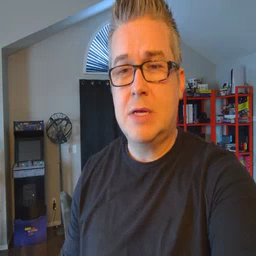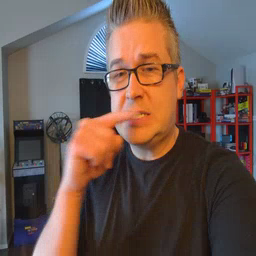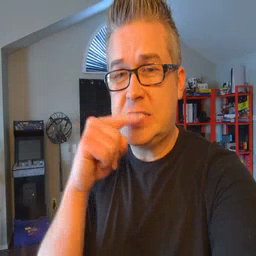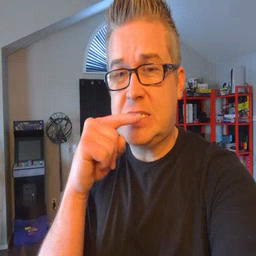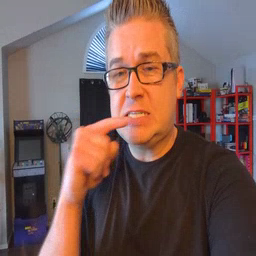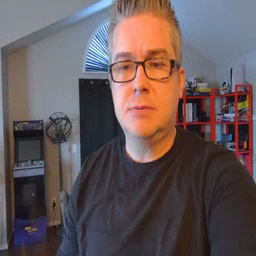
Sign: toothbrush